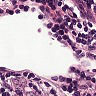
Metastatic tissue present: no